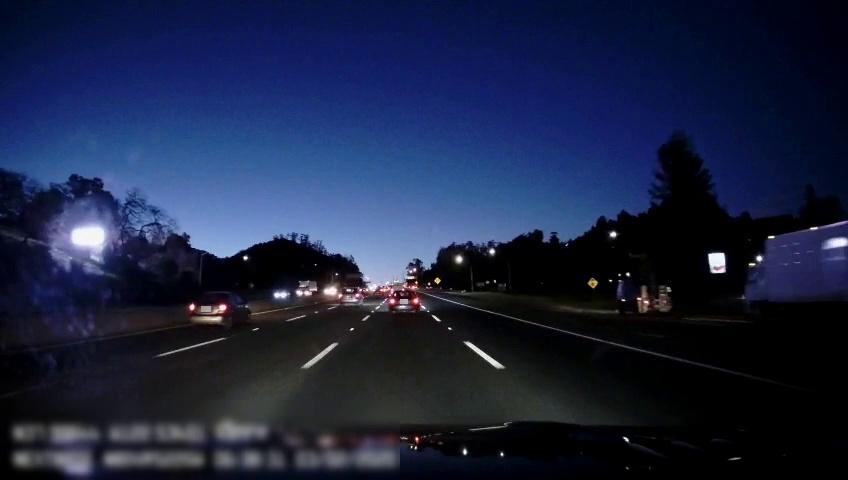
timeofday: Night
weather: Other
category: Drivable Space
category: Drivable Space
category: Vehicles | Truck
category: Vehicles | SUV
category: Vehicles | SUV
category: Vehicles | Car
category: Vehicles | Car
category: Vehicles | Truck
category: Vehicles | Truck
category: Vehicles | SUV
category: Vehicles | Car
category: Vehicles | Car
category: Vehicles | Car
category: Lanes | Alternate Lane
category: Lanes | Alternate Lane
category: Lanes | Current Lane
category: Lanes | Current Lane
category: Lanes | Alternate Lane
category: Traffic | Signs